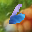
Label: 6